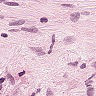
Metastatic tissue present: yes